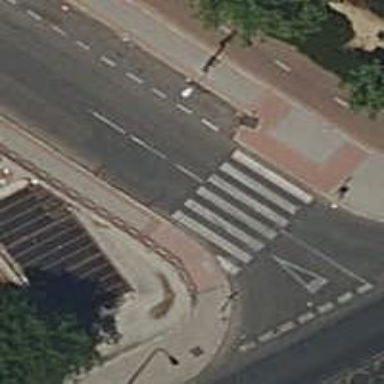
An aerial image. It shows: Marked crossing on asphalt footway.